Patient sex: M
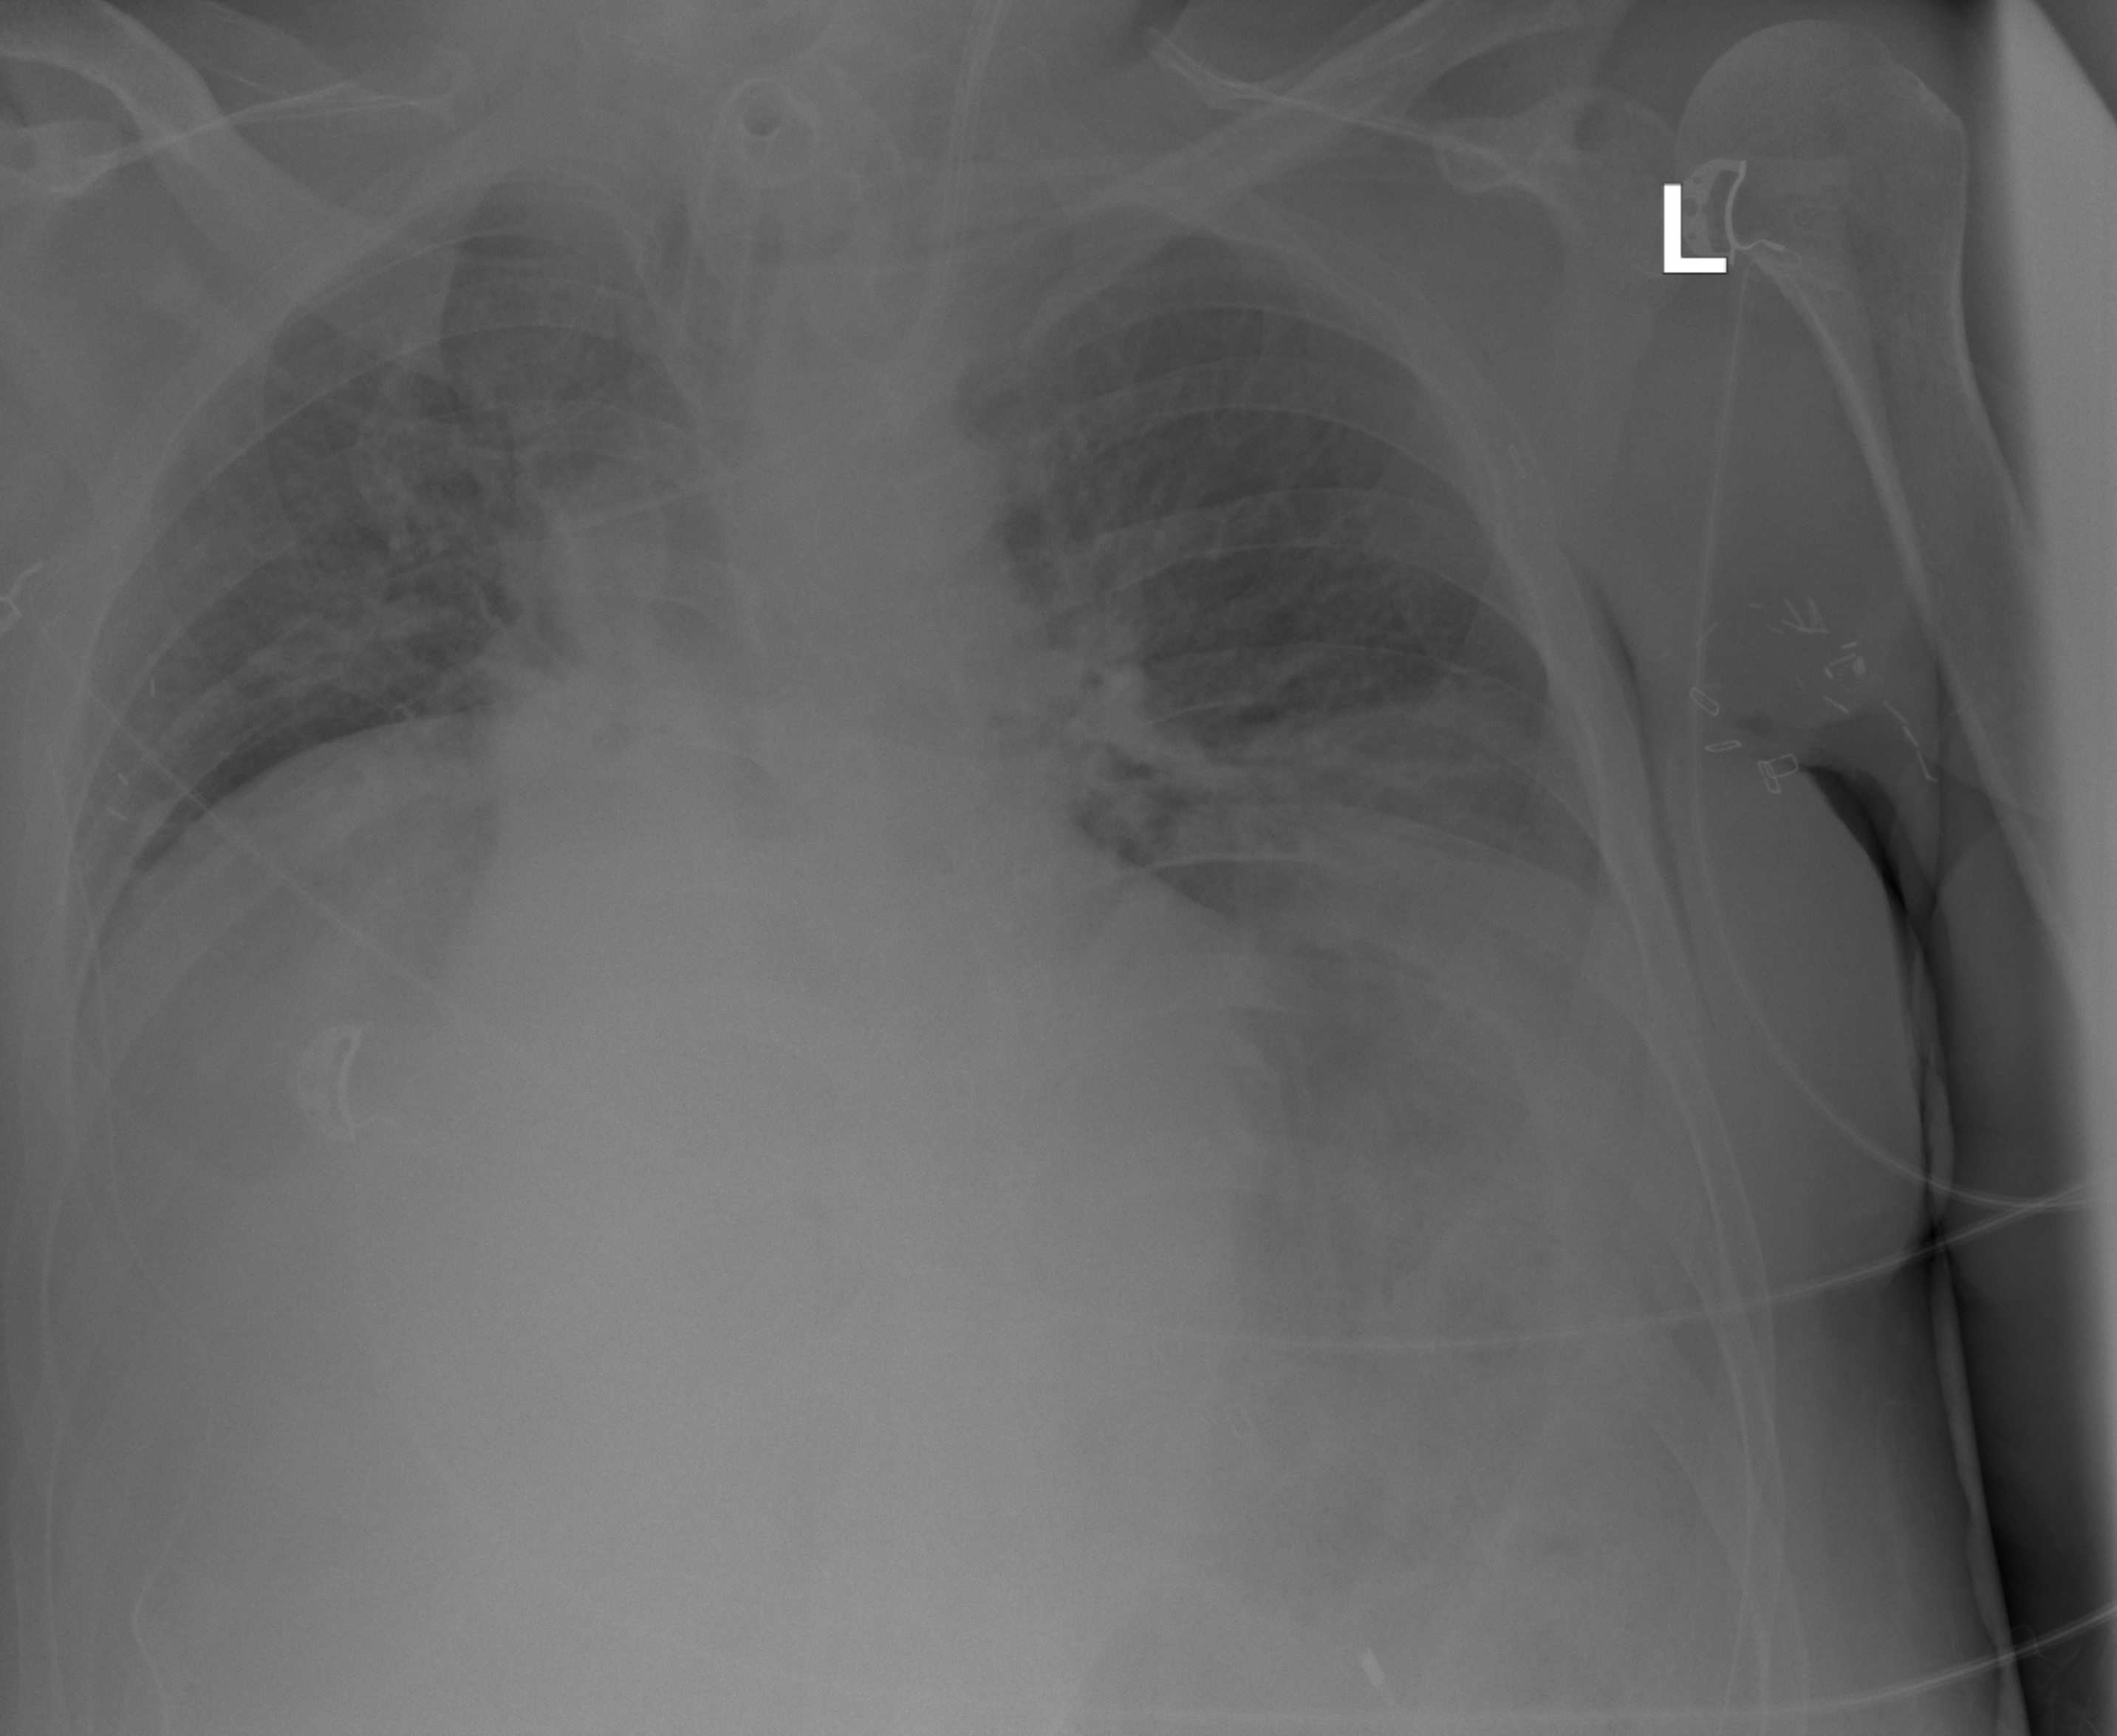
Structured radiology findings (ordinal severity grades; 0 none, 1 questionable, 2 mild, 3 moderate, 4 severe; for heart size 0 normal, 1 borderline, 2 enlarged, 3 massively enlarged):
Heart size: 2
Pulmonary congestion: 2
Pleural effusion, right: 0
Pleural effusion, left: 2
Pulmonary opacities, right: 0
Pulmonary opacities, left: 2
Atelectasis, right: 2
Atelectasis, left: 2